Question: I have added text to a plot, coded in each line, and then adjusted it look decent, increase or decrease the width, or change the placement. However, is there a way to have Python know where you want the text and how you want it set? Then I could add the text and Python would work out the details.
For example, take a look at the image below:

In the figure, I have 3 lines of text in the upper left corner and one line above the line of the plot.
I had to adjust the 3 lines to get a decent spacing. This wasnt a difficult task but it would be easy if I could say here is the text, here is the location, and then Python stacks it with proper spacing.
For the lone line, I had to make adjustments so it wasn't on the line and lower the line. For this case, is is possible to tell python I would like the text above the plot and 80% down the line?
I am used to 'LaTeX' where I can make this adjustments without hard coding the coordinates. The advantage are
'''
(1) if I want to change the location, I can change the percentage shift and not the coordinate.
(2) if the line is angled, the text will adjust to the line.
'''
The advantage to (2) is that I am trying to put text on the top portion of the figure that slopes upward with the line.
Can this be done or am I asking to much? If so, how do I do this?
Here is the code that implements the figure:
'''
import numpy as np
import pylab
r1 = 1 # AU Earth
r2 = 1.524 # AU Mars
deltanu = 75 * np.pi / 180 # angle in radians
mu = 38.86984154054163
c = np.sqrt(r1 ** 2 + r2 ** 2 - 2 * r1 * r2 * np.cos(deltanu))
s = (r1 + r2 + c) / 2
am = s / 2
def g(a):
alphag = 2* np.pi - 2 * np.arcsin(np.sqrt(s / (2 * a)))
return (np.sqrt(a ** 3 / mu)
* (alphag - betag - (np.sin(alphag) - np.sin(betag))))
def f(a):
alpha = 2 * np.arcsin(np.sqrt(s / (2 * a)))
beta = 2 * np.arcsin(np.sqrt((s - c) / (2 * a)))
return (np.sqrt(a **3 / mu) * (alpha - betag - (np.sin(alpha)
- np.sin(betag))))
betag = -2 * np.arcsin(np.sqrt((s - c) / (2 * a)))
a = np.linspace(am, 2, 500000)
a = np.linspace(am, 2, 500000)
fig = pylab.figure()
ax = fig.add_subplot(111)
ax.plot(a, f(a), color = '#000000')
ax.plot(a, g(a), color = '#000000')
pylab.xlim((0.9, 2))
pylab.ylim((0, 2))
pylab.xlabel('Semi-major Axis $a$ in AU')
pylab.ylabel('Time of Flight in Years')
pylab.text(1, 1.8, '$r_1 = 1.0$ AU', fontsize = 11, color = 'r')
pylab.text(1, 1.7, '$r_2 = 1.524$ AU', fontsize = 11, color = 'r')
pylab.text(1, 1.6, '$\Delta \nu = 75^{\circ}$', fontsize = 11,
color = 'r')
pylab.text(1.75, 0.35, '$\alpha = \alpha_0$', fontsize = 11,
color = 'r')
pylab.savefig('lamberttransferties.eps', format = 'eps')
pylab.show()
'''
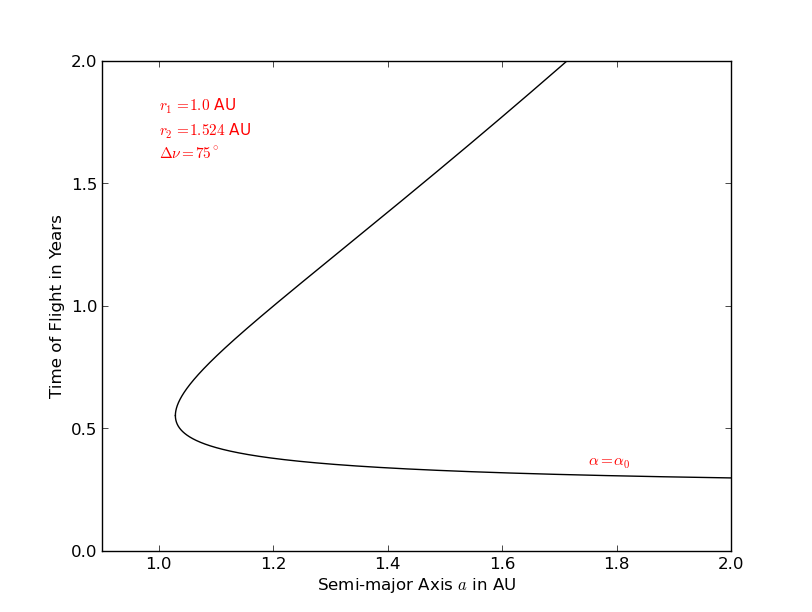
Answer: You can use line separators '
':
'''
pylab.text(1, 1.5, '$r_1 = 1.0$ AU
' + '$r_2 = 1.524$ AU
' + '$\Delta \nu = 75^{\circ}$', fontsize = 11, color = 'r')
'''
'pylab.text()' uses data coordinates by default, but you can use relative positions '(0,0)' to the lower-left and '(1,1)' to the upper-right, passing the parameter 'transform'. See this example:
'''
pylab.text(0.6, 0.75, 'using axis coords', transform=ax.transAxes)
'''
The parameters: 'verticalalignment' and 'horizontalalignment' can also help you tremendously. Suppose you want to place a texts at the very corners:
'''
pylab.text(1.,1.,'top-right', transform=ax.transAxes,
horizontalalignment='right', verticalalignment='top')
pylab.text(0.,0.,'bottom-left', transform=ax.transAxes,
horizontalalignment='left', verticalalignment='bottom')
'''

To automatically calculate an angle to the text depending on your data you can do the following approach:
- - - - 'ax.get_data_ratio()''ax.axis('scaled')'
This algorithm can be implemented as follows:
'''
def rtext(line,x,y,s, **kwargs):
from scipy.optimize import curve_fit
xdata,ydata = line.get_data()
dist = np.sqrt((x-xdata)**2 + (y-ydata)**2)
dmin = dist.min()
TOL_to_avoid_rotation = 0.3
if dmin > TOL_to_avoid_rotation:
r = 0.
else:
index = dist.argmin()
xs = xdata[ [index-2,index-1,index,index+1,index+2] ]
ys = ydata[ [index-2,index-1,index,index+1,index+2] ]
def f(x,a0,a1,a2,a3):
return a0 + a1*x + a2*x**2 + a3*x**3
popt, pcov = curve_fit(f, xs, ys, p0=(1,1,1,1))
a0,a1,a2,a3 = popt
ax = pylab.gca()
derivative = (a1 + 2*a2*x + 3*a3*x**2)
derivative /= ax.get_data_ratio()
r = np.arctan( derivative )
return pylab.text(x, y, s, rotation=np.rad2deg(r), **kwargs)
'''
The following test example shows how to use it:
'''
ax = pylab.subplot(111)
thetas = np.linspace(0,6*np.pi,1000)
i = np.arange(len(thetas))
xdata = (1. + (3.-1.)*i/len(thetas))*np.cos(thetas)
ydata = (1. + (3.-1.)*i/len(thetas))*np.sin(thetas)
ax.plot(xdata, ydata, color = 'b')
pylab.xlabel('x')
pylab.ylabel('y')
for x, y in zip(xdata,ydata)[::25]:
rtext(ax.lines[0], x, y,
'$\alpha = \alpha_0$', fontsize = 14, color = 'r',
horizontalalignment='center', verticalalignment='center')
'''

Changing 'verticalalignment='bottom''